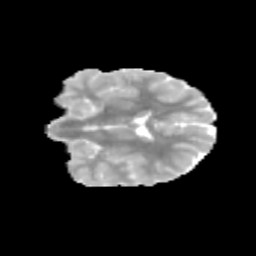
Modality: MD
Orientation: coronal
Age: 10
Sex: male
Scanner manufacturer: siemens
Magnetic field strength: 3 T
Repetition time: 3.8 s
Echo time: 0.07 s